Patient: sex M, age 57
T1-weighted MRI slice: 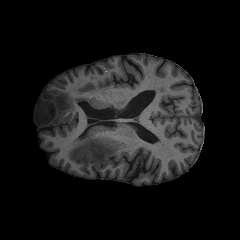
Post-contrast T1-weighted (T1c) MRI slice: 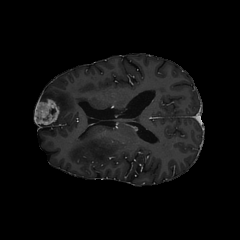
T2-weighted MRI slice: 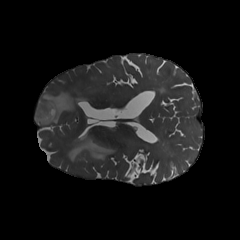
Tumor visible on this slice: yes
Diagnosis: Glioblastoma, IDH-wildtype
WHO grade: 4